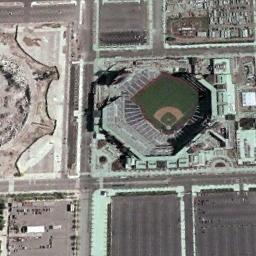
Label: stadium